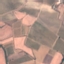
Land use / land cover: PermanentCrop